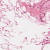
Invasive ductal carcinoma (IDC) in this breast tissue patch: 0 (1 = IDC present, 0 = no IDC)